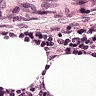
Metastatic tissue present: no